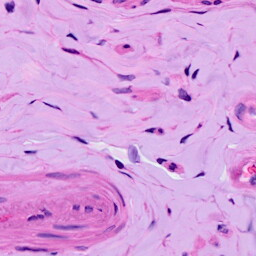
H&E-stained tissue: Ovarian